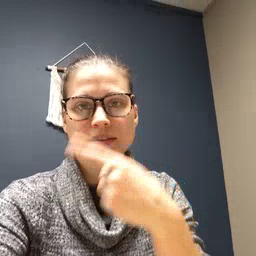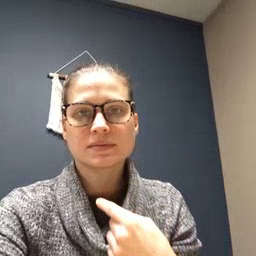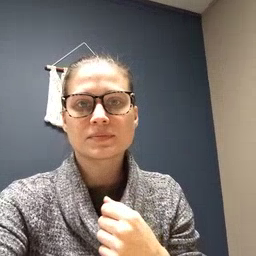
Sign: face